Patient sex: M
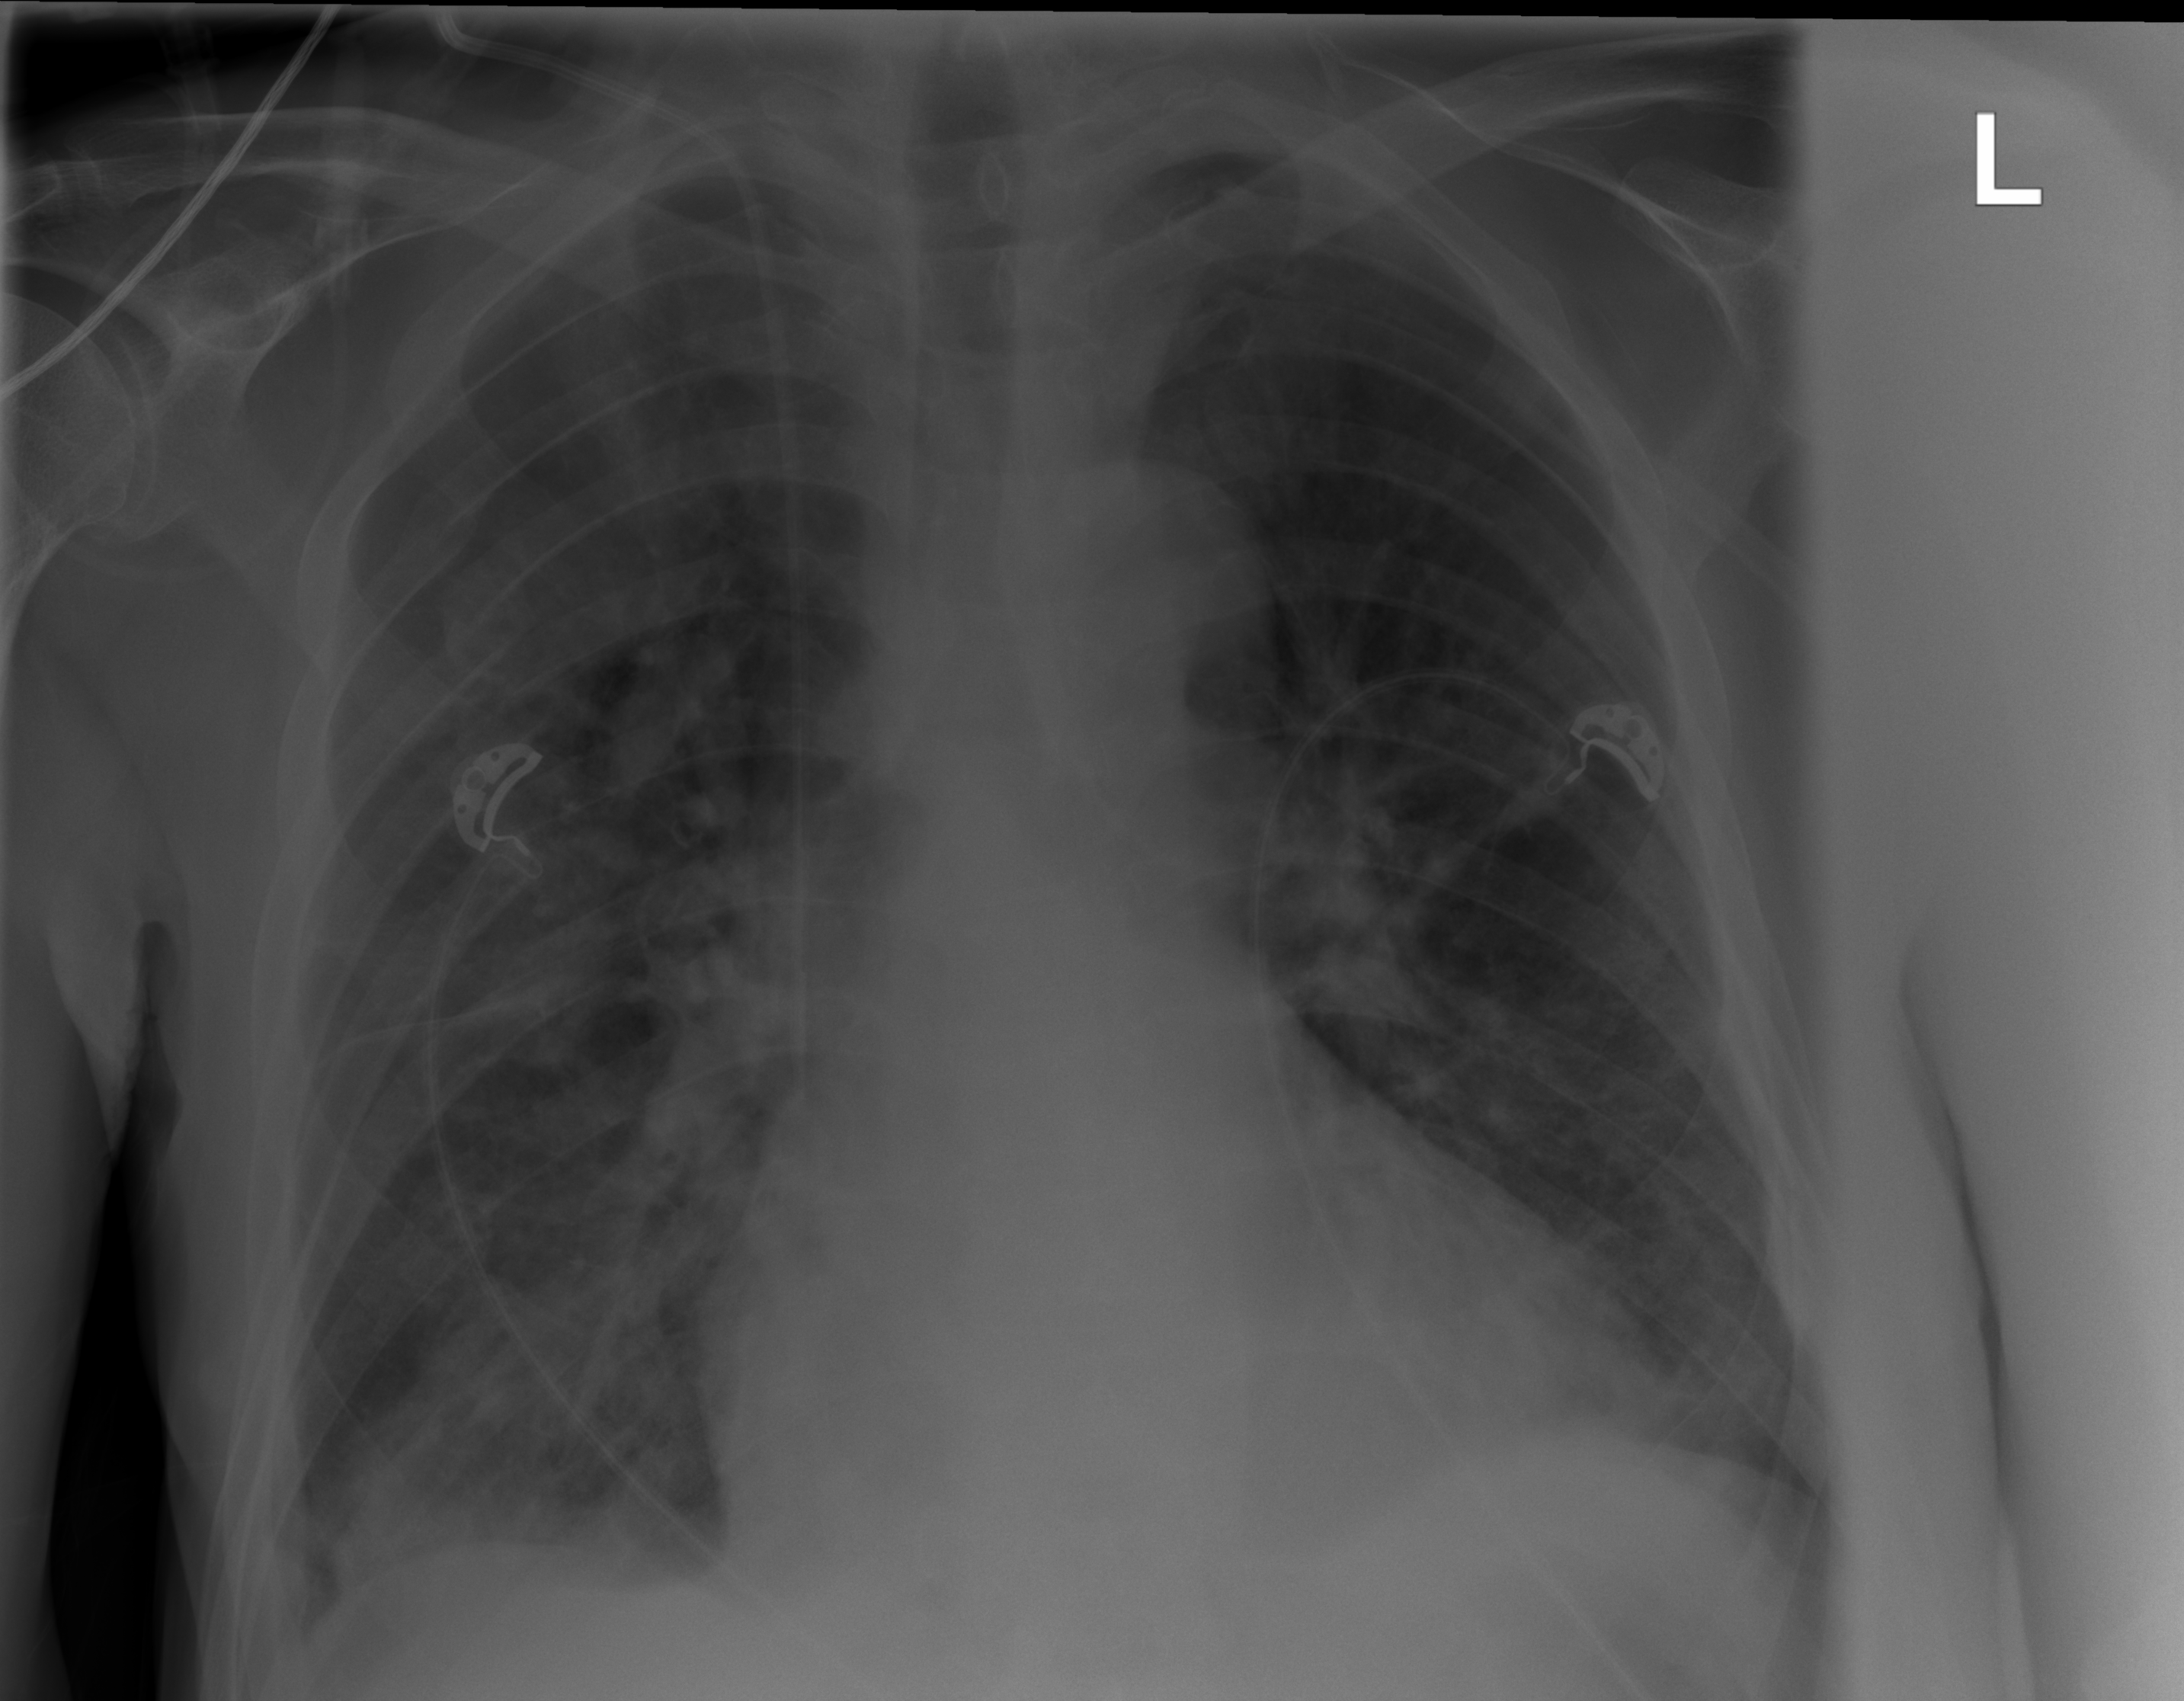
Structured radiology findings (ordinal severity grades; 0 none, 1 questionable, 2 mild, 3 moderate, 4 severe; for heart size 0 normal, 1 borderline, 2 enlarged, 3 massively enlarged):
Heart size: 2
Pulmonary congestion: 0
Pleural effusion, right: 2
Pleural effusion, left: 0
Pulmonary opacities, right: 2
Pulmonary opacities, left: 0
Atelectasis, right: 2
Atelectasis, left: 2